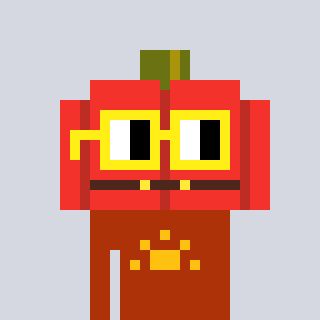
a pixel art character with square yellow glasses, a pumpkin-shaped head and a hotbrown-colored body on a cool background